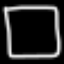
Label: square